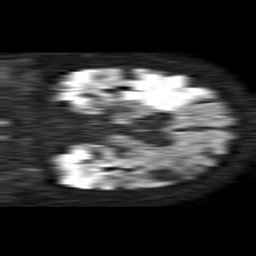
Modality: TRACE
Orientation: coronal
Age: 64
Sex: male
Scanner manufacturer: philips
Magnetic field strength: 1.5 T
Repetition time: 4.6 s
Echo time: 0.08631 s